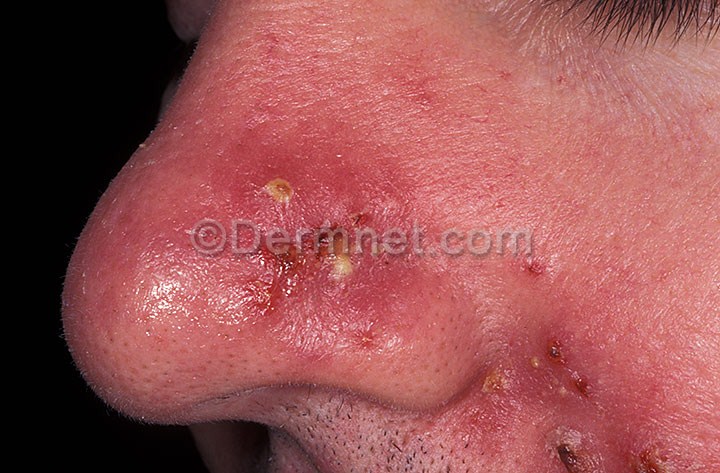
Disease: Acne and Rosacea Photos